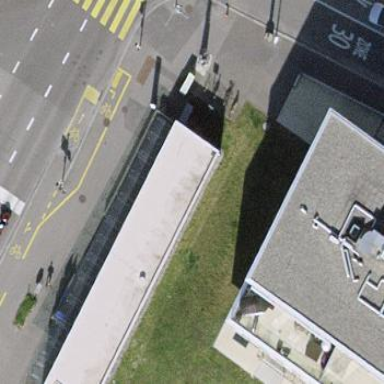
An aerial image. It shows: Platform for public transport at railway station.